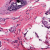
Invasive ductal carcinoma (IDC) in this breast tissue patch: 0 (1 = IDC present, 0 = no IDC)